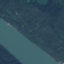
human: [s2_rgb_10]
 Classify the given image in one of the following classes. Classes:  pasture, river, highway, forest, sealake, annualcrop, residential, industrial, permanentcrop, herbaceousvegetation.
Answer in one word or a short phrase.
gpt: River